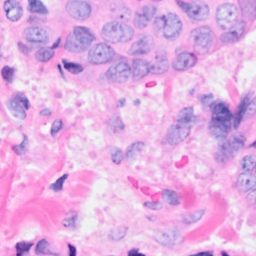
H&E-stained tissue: Breast